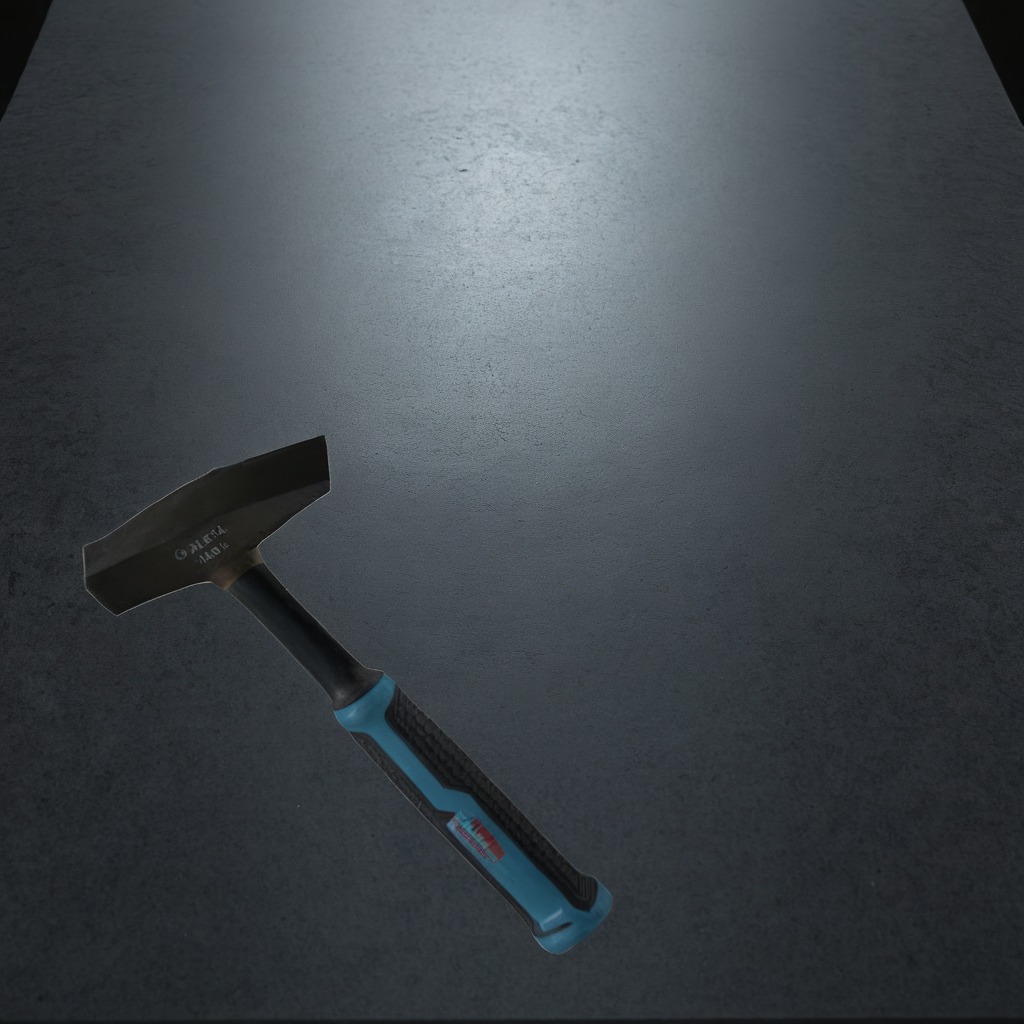
A hammer lies on a clean granite table inside a workshop at night.